Aerial crown-view tile of a tropical tree (Barro Colorado Island, Panama), acquired 20241216:
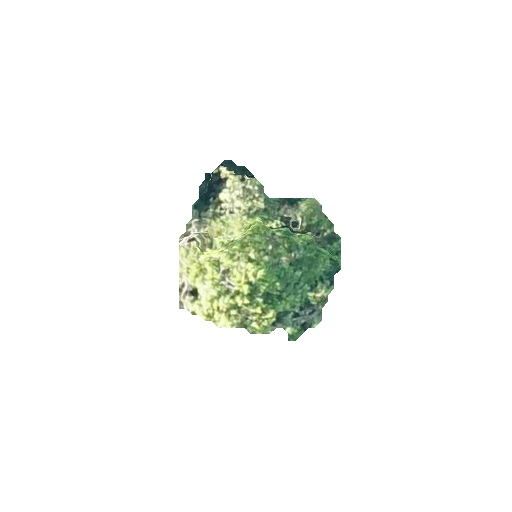
Species: Aiouea montana
GBIF accepted scientific name: Aiouea montana
Crown area: 29.66 m²